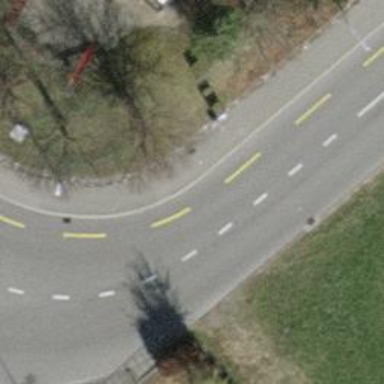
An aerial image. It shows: Bus stop with platform for public transport.